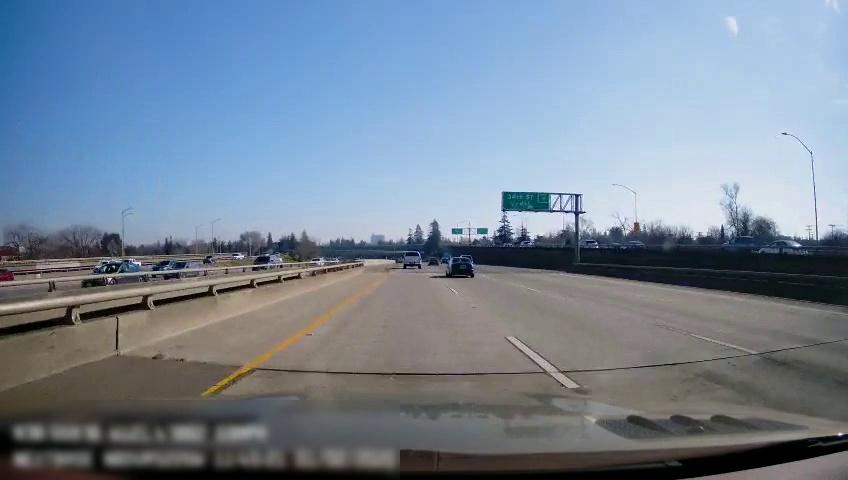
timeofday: Day
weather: Sunny
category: Drivable Space
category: Vehicles | Car
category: Vehicles | Truck
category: Vehicles | Car
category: Vehicles | Car
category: Vehicles | Car
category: Vehicles | Car
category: Vehicles | Car
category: Vehicles | Truck
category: Vehicles | SUV
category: Vehicles | Car
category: Drivable Space
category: Vehicles | Truck
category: Vehicles | Truck
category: Vehicles | Car
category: Vehicles | SUV
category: Vehicles | Car
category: Vehicles | Car
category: Vehicles | Car
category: Vehicles | Car
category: Vehicles | Car
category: Vehicles | Car
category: Vehicles | Car
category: Lanes | Current Lane
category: Lanes | Current Lane
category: Lanes | Alternate Lane
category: Lanes | Alternate Lane
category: Traffic | Signs
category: Traffic | Signs
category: Traffic | Signs
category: Traffic | Signs
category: Traffic | Signs